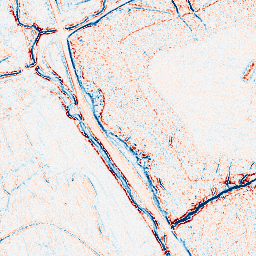
Category: edge_preserving
Decomposition family: bilateral
Decomposition parameters: d: 5
sigma_color: 150
sigma_space: 150
Upsampling method: bilinear
Upsampling parameters: scale: 2
Upsampling scale: 2